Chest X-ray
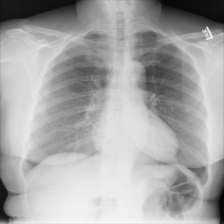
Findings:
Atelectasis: negative
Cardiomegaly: negative
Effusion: negative
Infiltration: negative
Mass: negative
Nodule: negative
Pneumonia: negative
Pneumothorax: negative
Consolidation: negative
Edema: negative
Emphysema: negative
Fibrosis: negative
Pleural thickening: negative
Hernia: negative